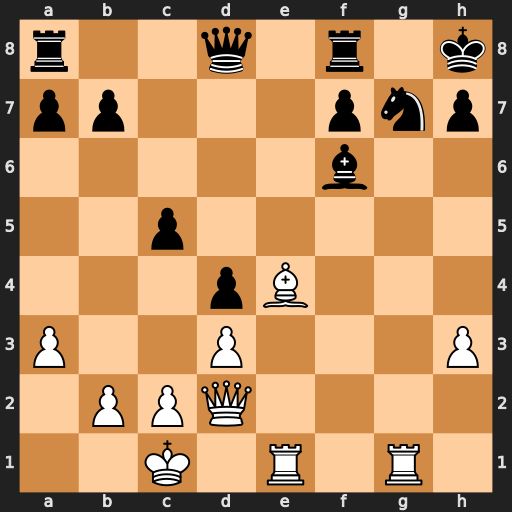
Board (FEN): r2q1r1k/pp3pnp/5b2/2p5/3pB3/P2P3P/1PPQ4/2K1R1R1
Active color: w
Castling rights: -
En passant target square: -
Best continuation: Qh6 Bg5+ Rxg5 Qxg5+ Qxg5